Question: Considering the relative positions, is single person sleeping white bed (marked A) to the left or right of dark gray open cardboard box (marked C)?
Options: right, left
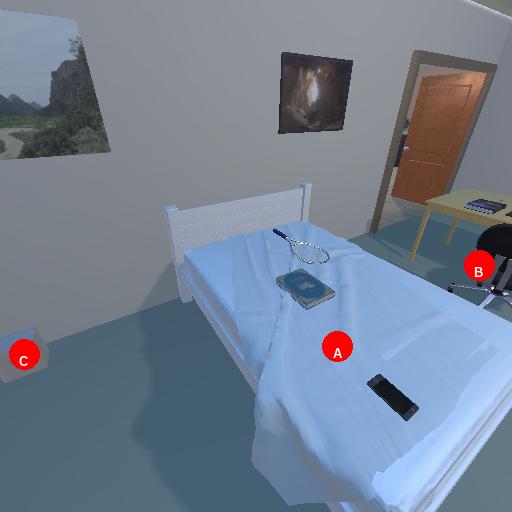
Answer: right